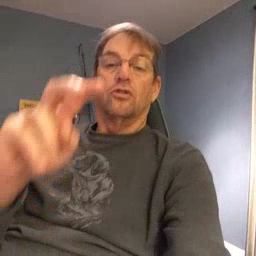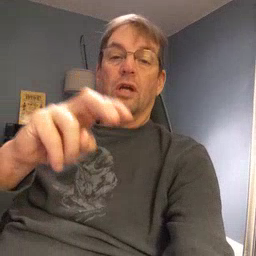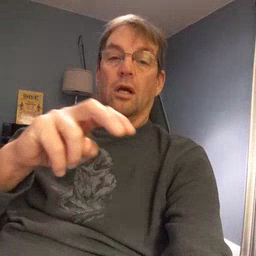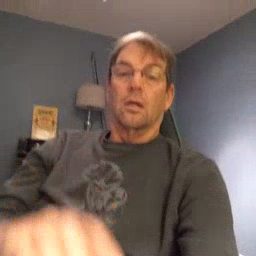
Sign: chair